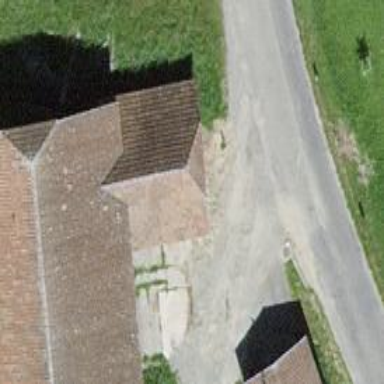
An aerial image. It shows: Barn.